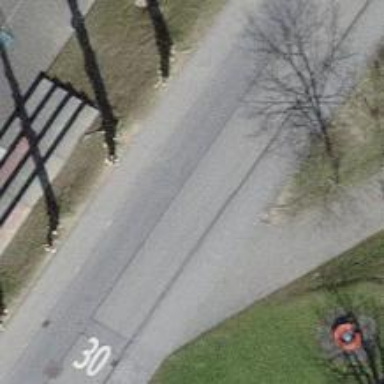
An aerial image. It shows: Residential road with asphalt surface. There are separate sidewalks on both sides of the road.